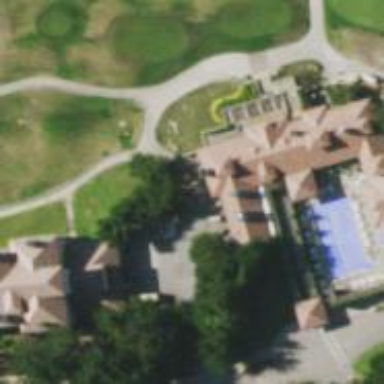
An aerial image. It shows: Pathway for golfing.